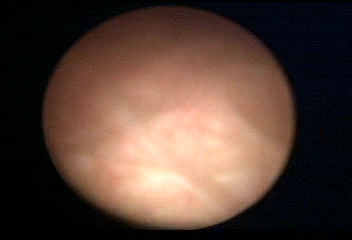
Modality: WLC
Class: Normal mucosa
Bladder cancer association: No